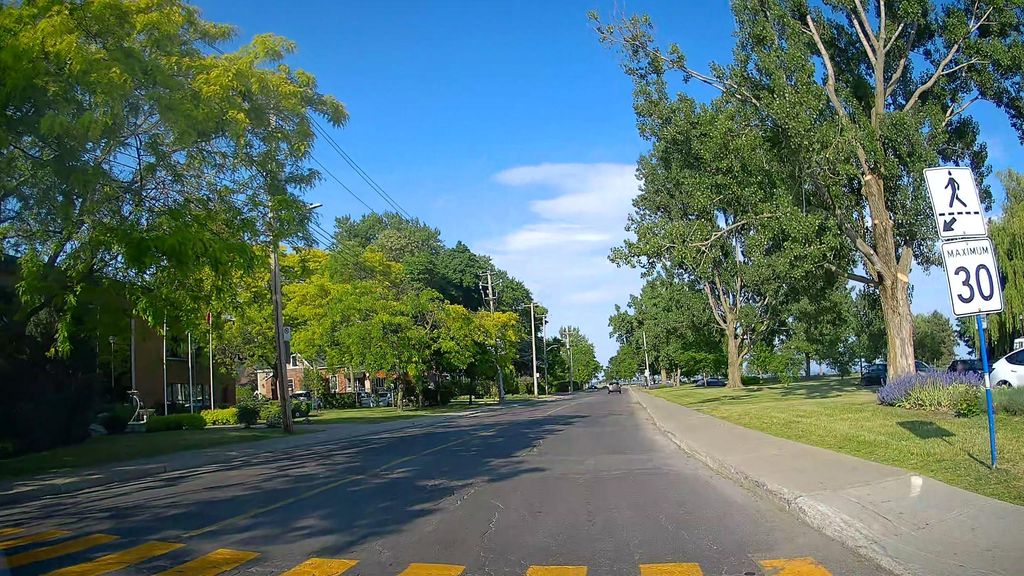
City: montreal